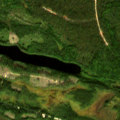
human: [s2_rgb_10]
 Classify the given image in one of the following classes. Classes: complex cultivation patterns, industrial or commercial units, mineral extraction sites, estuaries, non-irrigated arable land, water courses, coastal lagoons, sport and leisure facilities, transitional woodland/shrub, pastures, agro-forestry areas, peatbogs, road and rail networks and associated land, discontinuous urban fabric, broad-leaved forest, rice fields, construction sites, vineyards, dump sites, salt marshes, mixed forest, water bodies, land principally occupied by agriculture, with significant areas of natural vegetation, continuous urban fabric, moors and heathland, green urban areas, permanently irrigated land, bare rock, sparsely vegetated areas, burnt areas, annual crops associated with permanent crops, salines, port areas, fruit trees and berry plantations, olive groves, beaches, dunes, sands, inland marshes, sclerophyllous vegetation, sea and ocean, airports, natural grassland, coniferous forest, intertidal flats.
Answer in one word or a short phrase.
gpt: coniferous forest, water bodies